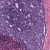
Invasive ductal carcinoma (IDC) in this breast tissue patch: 0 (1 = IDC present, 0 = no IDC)